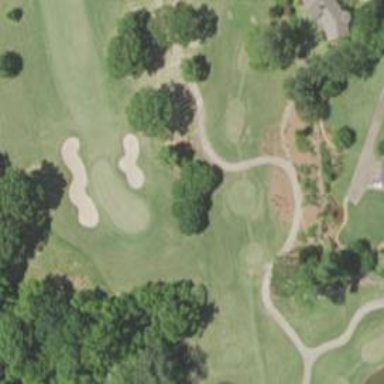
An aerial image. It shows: Golf tee on grassy land.